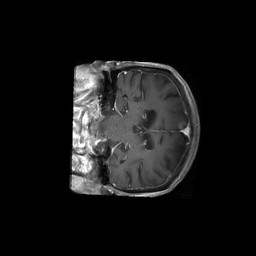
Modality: T1w
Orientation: coronal
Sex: female
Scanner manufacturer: philips
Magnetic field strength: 3 T
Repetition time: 0.4 s
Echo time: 0.0095 s